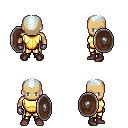
a pixel art fantasy rpg character, male body template, human, tanned skin, gold chest armor, gold greaves, white cyan short mohawk hairstyle, metal gloves, maroon shoes, shield, four views (front, back, left, right), 2x2 character sprite sheet, small pixel art, hard edges, no anti-aliasing